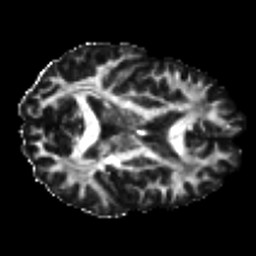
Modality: FA
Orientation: axial
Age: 25
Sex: male
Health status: healthy
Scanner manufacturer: ge
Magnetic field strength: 3 T
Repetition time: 11 s
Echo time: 0.072 s